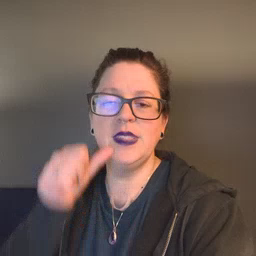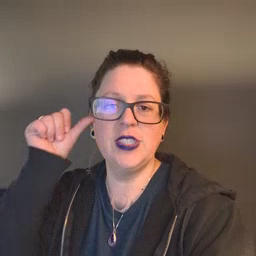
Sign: yesterday